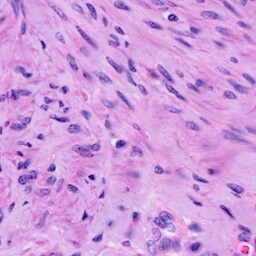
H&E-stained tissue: Cervix